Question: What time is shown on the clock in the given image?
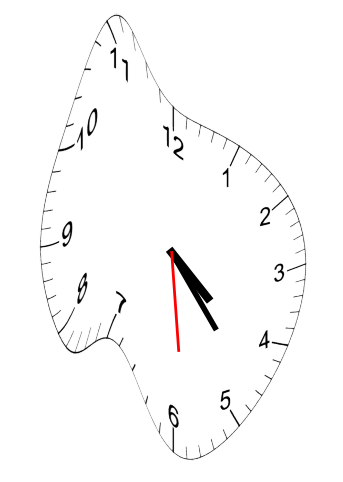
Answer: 04:23:29